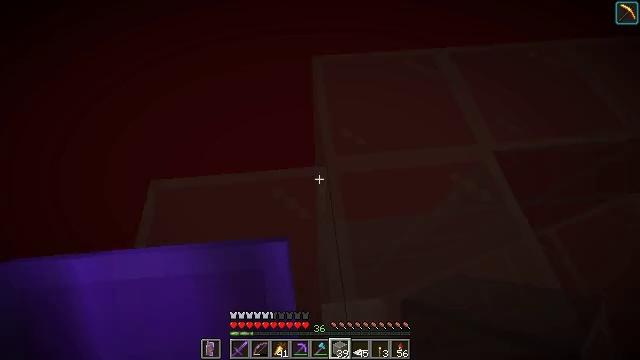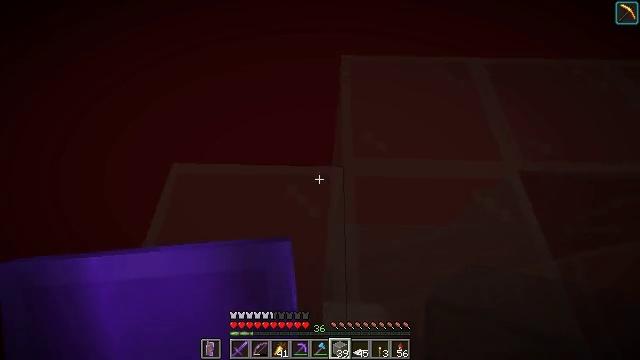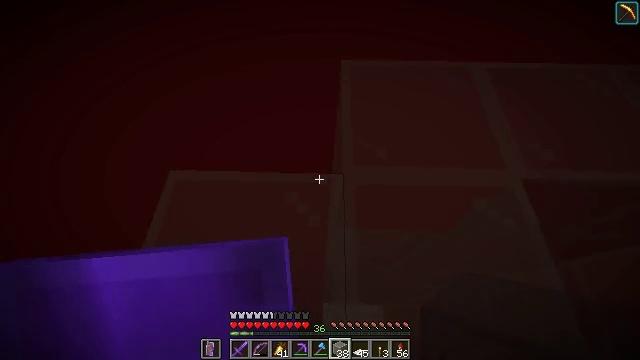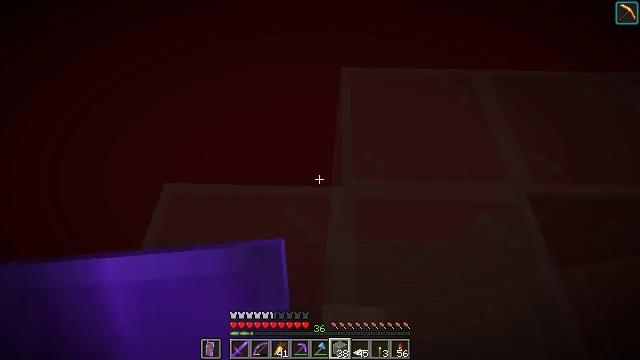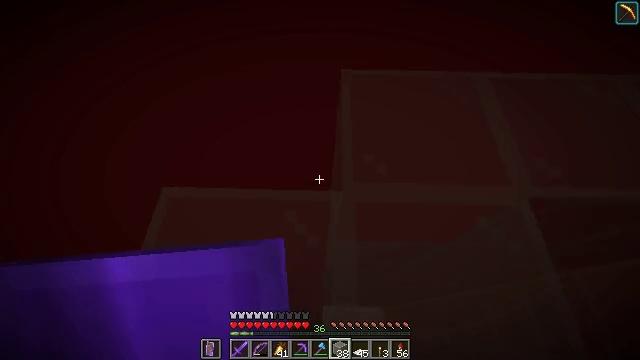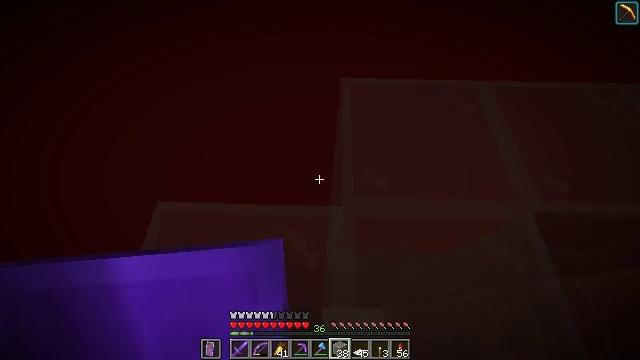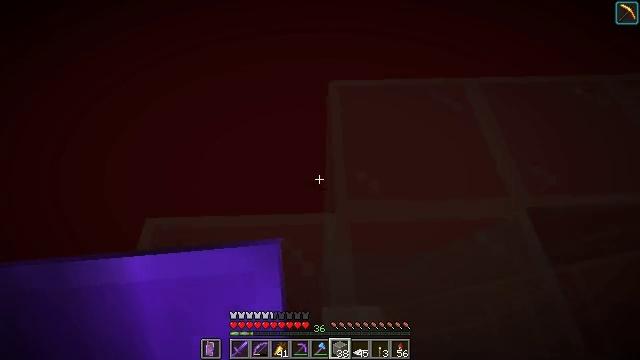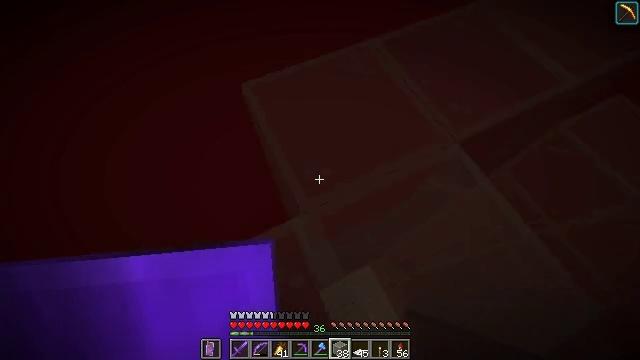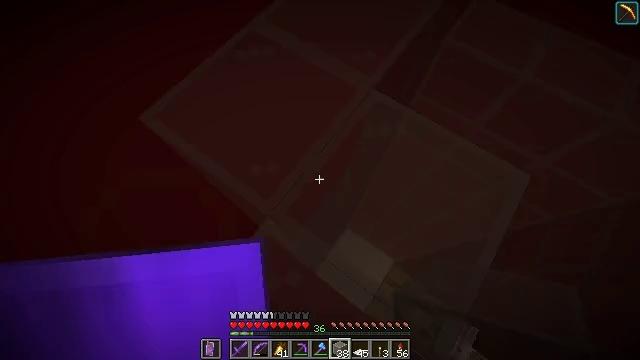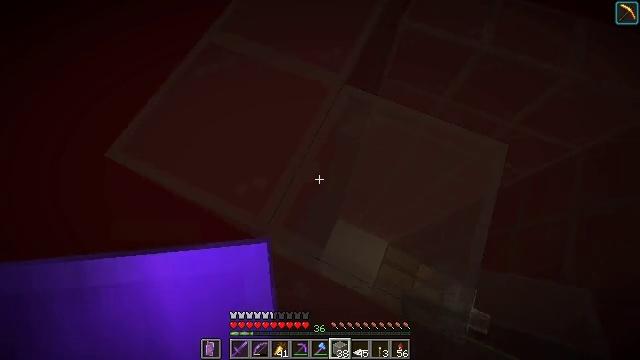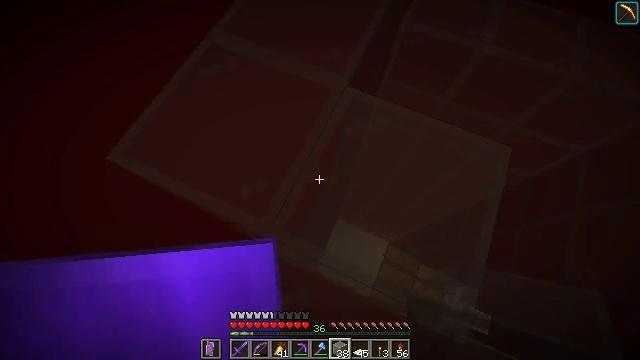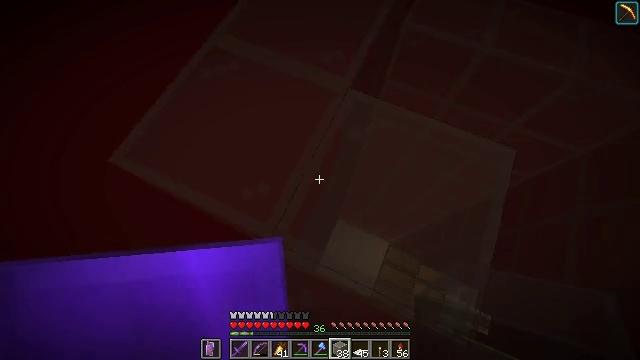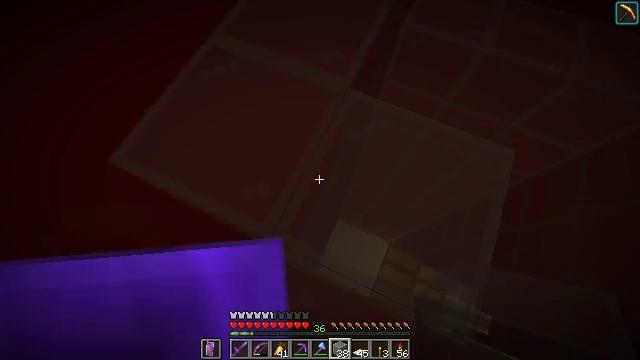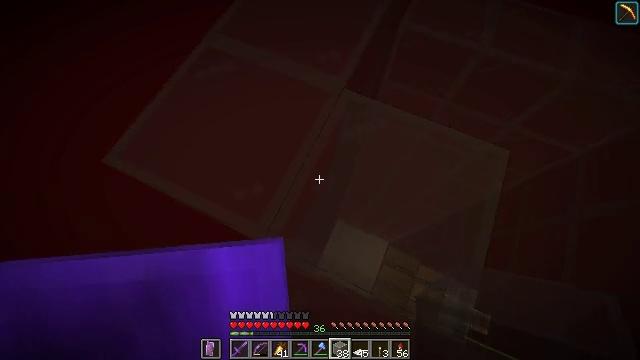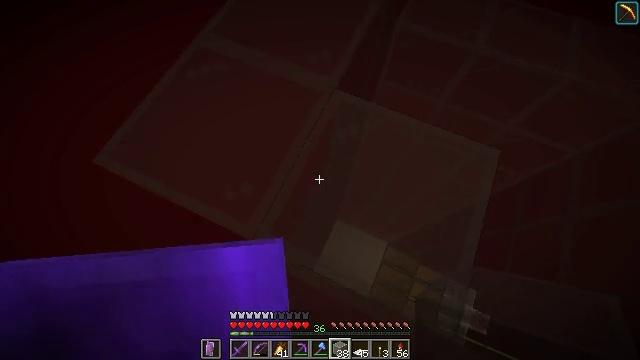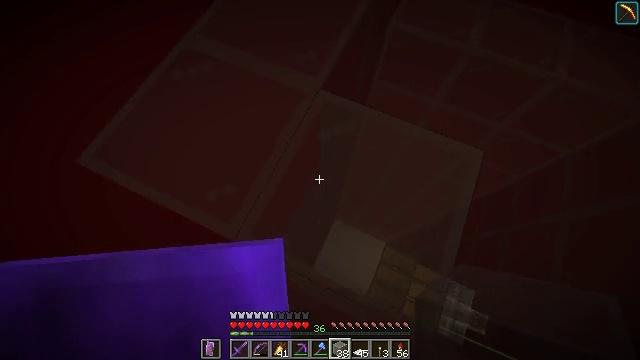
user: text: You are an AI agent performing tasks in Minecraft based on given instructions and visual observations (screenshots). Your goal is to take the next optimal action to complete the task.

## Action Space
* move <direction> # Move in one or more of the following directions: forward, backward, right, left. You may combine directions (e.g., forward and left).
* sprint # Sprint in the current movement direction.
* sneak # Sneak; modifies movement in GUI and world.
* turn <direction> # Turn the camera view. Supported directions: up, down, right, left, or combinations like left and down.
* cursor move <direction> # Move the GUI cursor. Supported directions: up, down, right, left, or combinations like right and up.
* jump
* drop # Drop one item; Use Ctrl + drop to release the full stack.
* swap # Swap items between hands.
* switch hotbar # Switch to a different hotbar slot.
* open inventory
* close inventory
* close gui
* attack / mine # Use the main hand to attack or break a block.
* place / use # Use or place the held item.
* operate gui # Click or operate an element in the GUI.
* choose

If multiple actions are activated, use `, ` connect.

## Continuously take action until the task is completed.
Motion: motion action
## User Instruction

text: Get white stained glass into your inventory.
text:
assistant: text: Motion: move forward, sneak, turn left
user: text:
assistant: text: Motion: move forward, sneak
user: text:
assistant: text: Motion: move forward, sneak
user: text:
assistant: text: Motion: move forward, sneak
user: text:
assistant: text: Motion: move forward, sneak
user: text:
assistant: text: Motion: move forward, sneak, turn right
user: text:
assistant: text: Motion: move forward, sneak, turn right and down
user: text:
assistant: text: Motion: move forward, sneak, turn right and down
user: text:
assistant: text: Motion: sneak, turn right and down
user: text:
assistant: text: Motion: sneak
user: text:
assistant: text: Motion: sneak
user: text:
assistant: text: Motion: move right, sneak
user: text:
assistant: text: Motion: move right, sneak
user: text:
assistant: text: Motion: move right, sneak
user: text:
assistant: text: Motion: move right, sneak
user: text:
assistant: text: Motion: sneak
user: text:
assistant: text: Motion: sneak
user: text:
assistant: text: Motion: sneak
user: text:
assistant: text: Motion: sneak
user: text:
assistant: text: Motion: move back, sneak
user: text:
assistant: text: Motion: move back, sneak
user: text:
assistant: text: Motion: move back, sneak
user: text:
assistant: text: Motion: move back, sneak
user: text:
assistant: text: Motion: move back, sneak
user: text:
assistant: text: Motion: sneak
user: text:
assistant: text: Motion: sneak
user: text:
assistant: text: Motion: sneak
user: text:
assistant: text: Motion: sneak
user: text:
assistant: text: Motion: sneak
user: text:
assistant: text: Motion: sneak